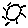
Label: sun